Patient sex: F
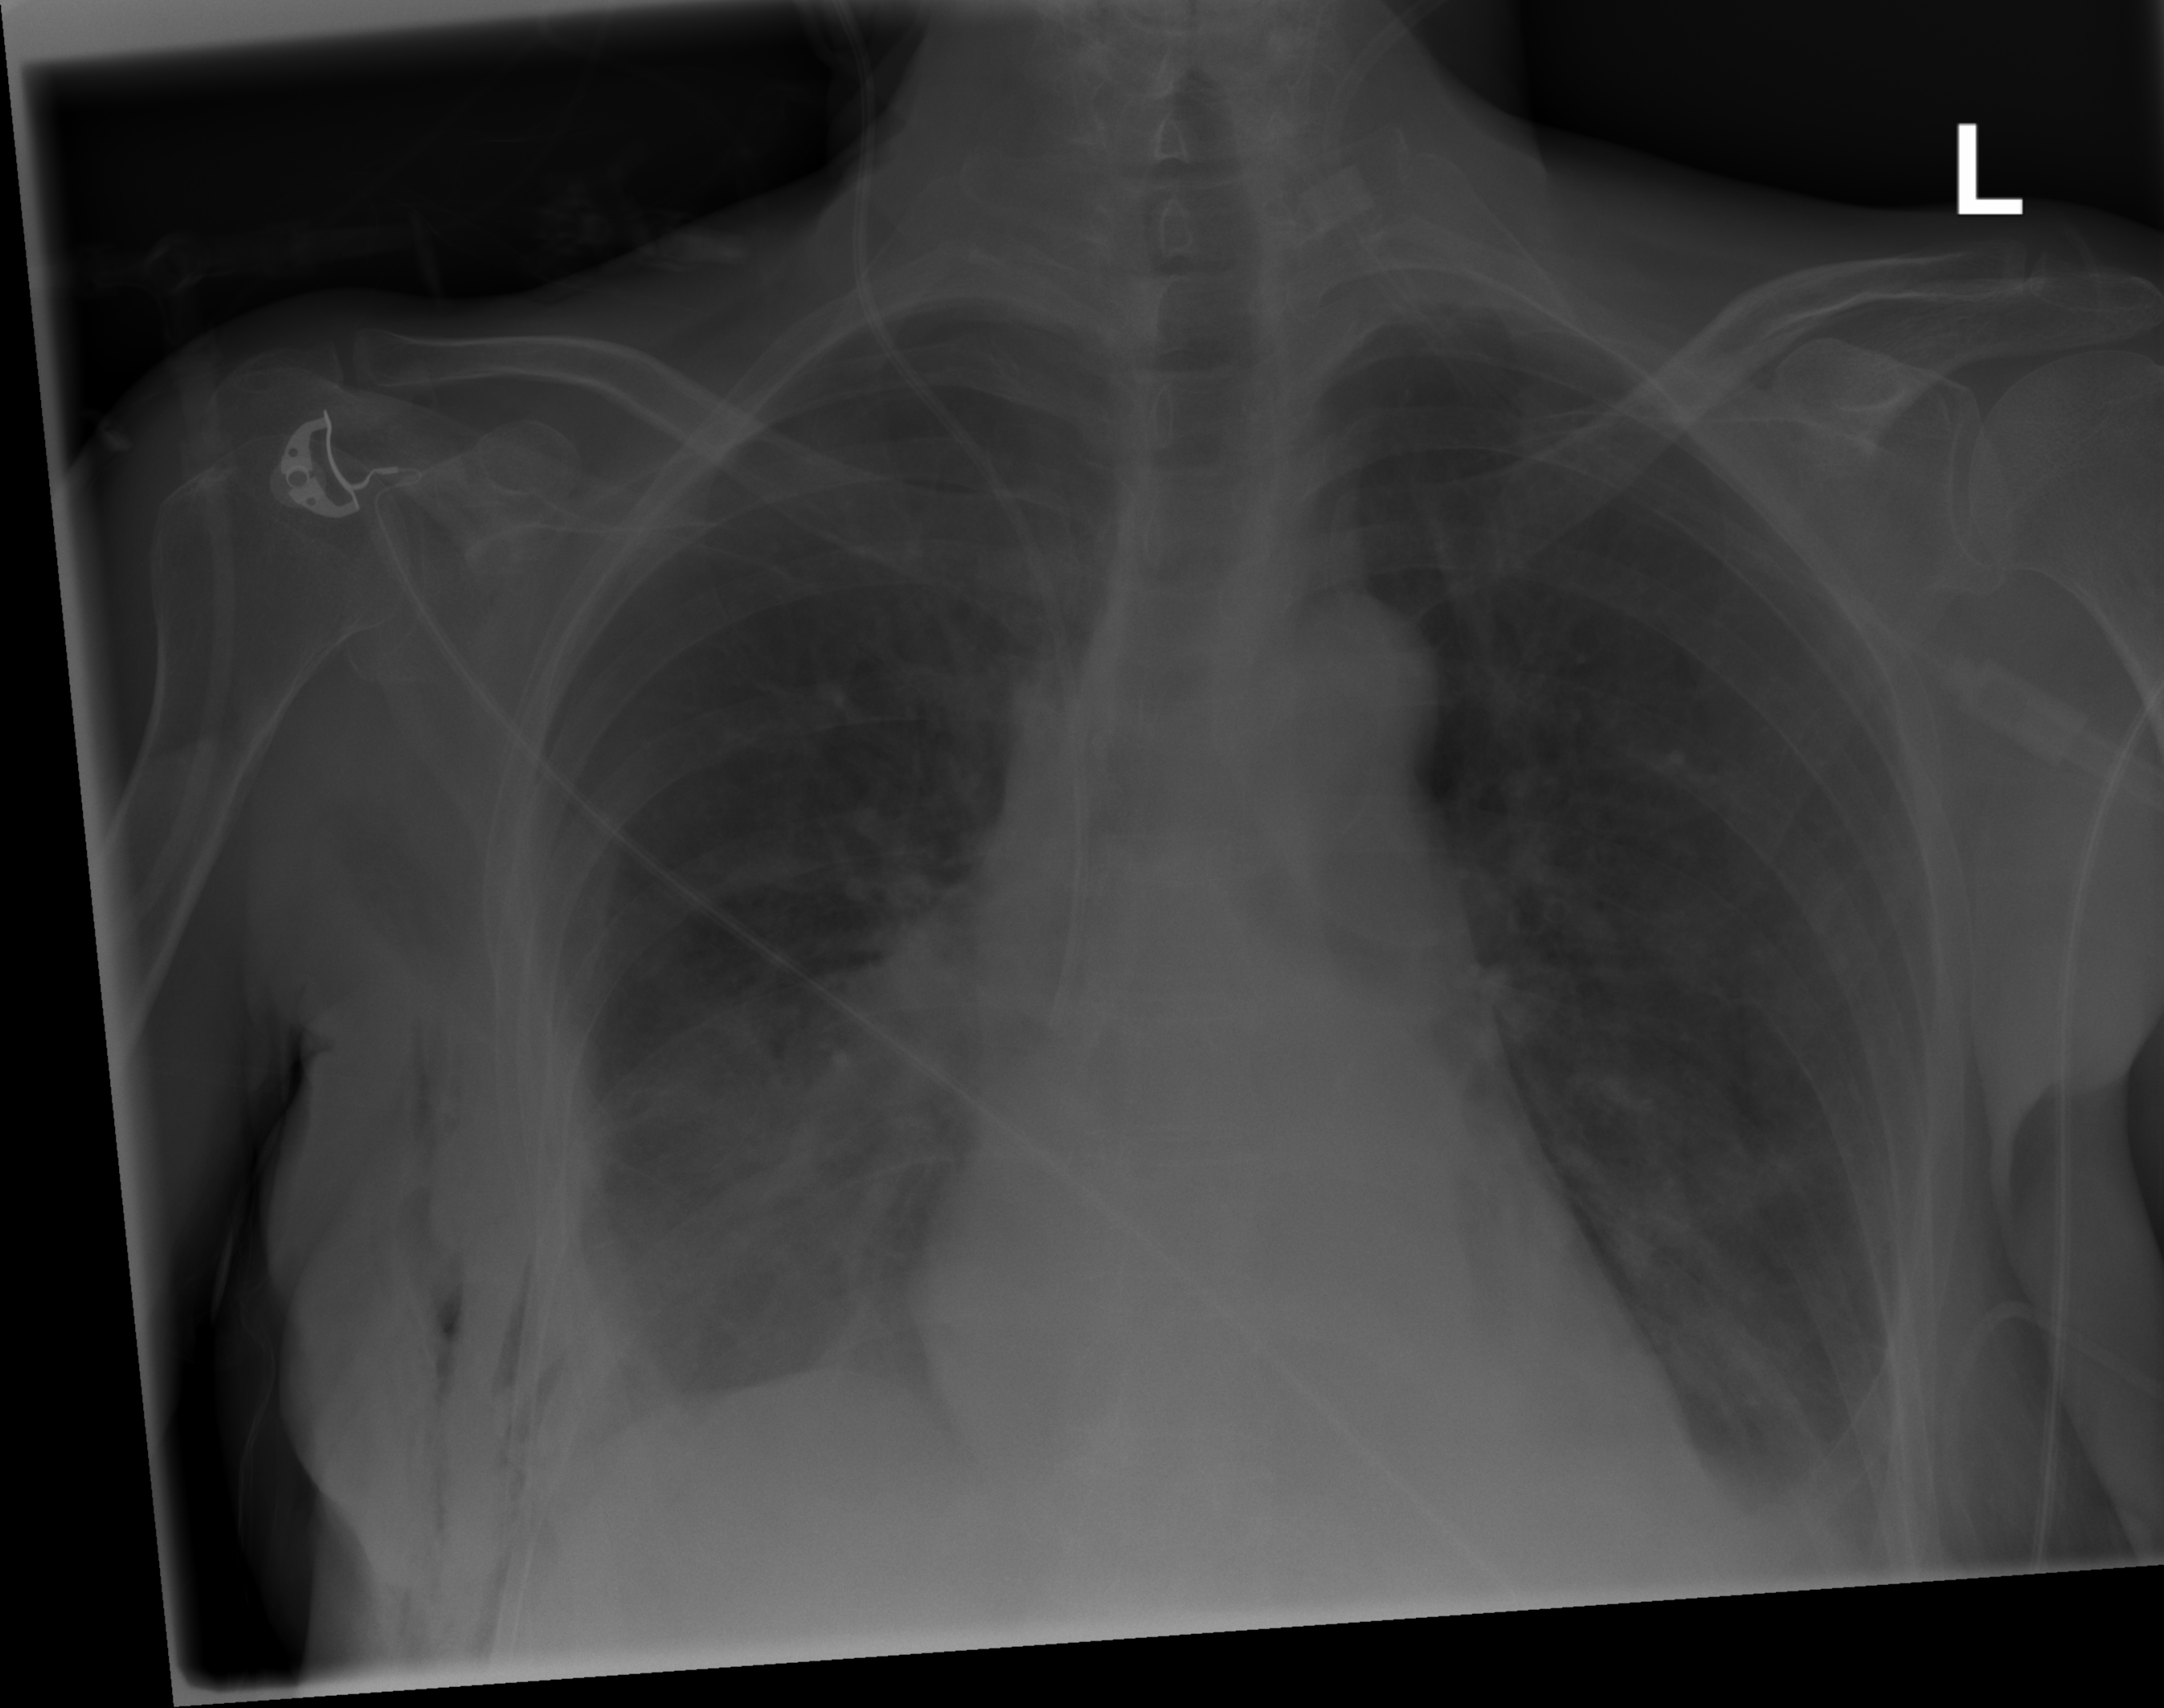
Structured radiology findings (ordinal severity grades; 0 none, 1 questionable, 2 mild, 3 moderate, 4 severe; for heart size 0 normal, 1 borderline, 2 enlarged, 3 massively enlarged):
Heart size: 0
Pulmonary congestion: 0
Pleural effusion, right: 2
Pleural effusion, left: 2
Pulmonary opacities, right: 2
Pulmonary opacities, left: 2
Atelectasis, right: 2
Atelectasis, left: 2